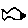
Label: fish